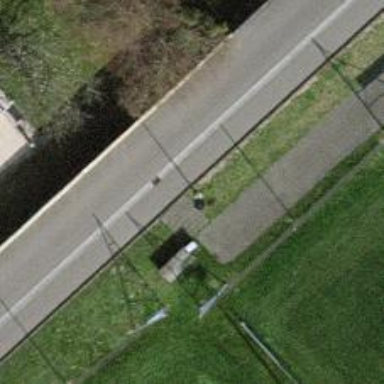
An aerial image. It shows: Road with steps.